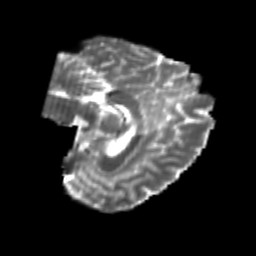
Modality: T2w
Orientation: sagittal
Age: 24
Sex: female
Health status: healthy
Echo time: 0.074 s